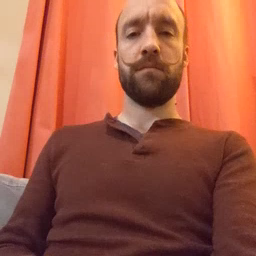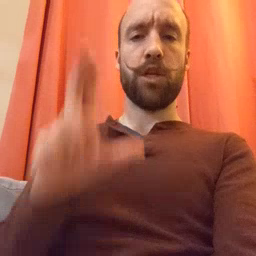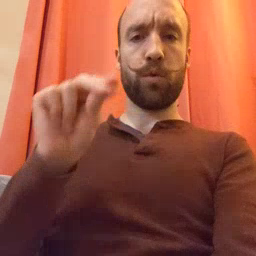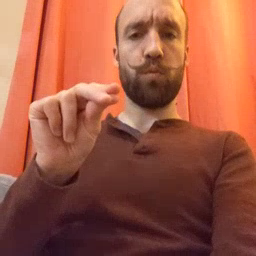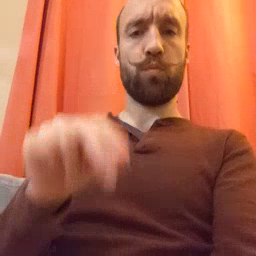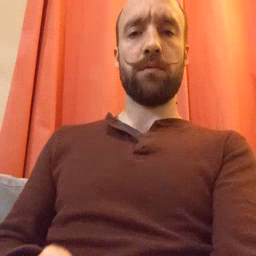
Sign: no